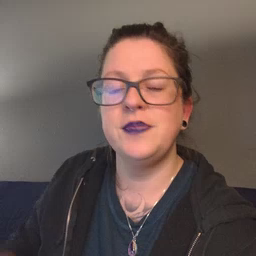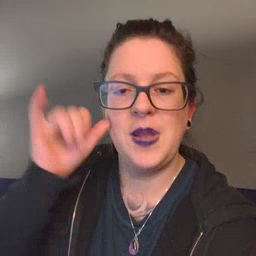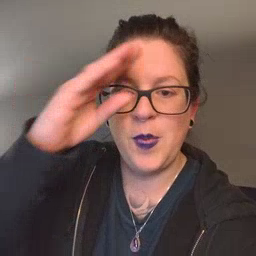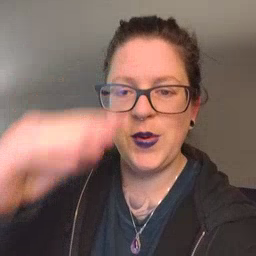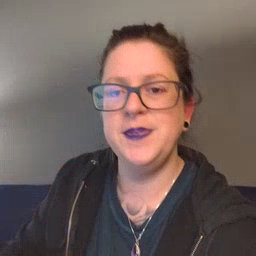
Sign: cowboy